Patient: sex F, age 59
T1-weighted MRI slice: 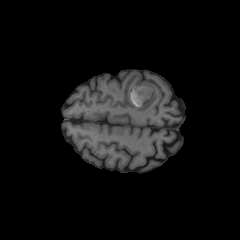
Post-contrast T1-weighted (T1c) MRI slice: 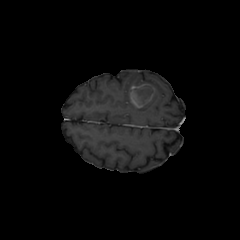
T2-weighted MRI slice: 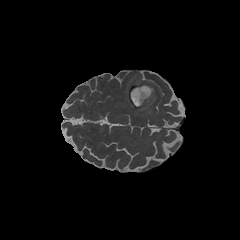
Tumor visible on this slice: yes
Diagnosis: Glioblastoma, IDH-wildtype
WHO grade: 4